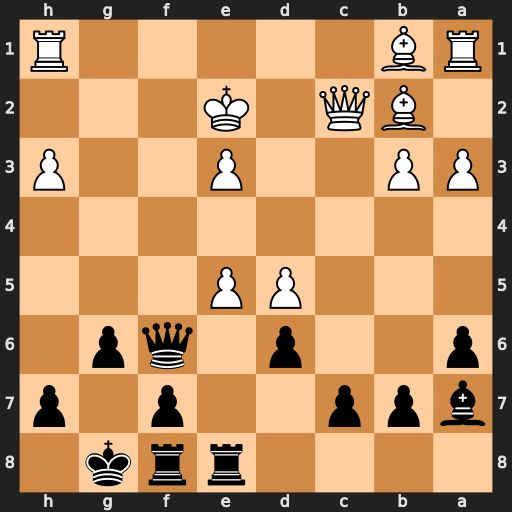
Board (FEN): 4rrk1/bpp2p1p/p2p1qp1/3PP3/8/PP2P2P/1BQ1K3/RB5R
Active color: b
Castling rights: -
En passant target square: -
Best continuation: Rxe5 Bxe5 Qxe5 Qe4 Qxa1